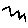
Label: zigzag